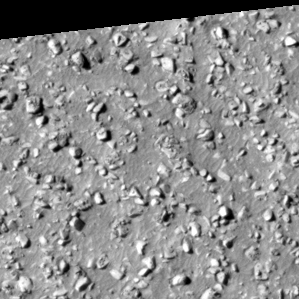
Label: non_frost